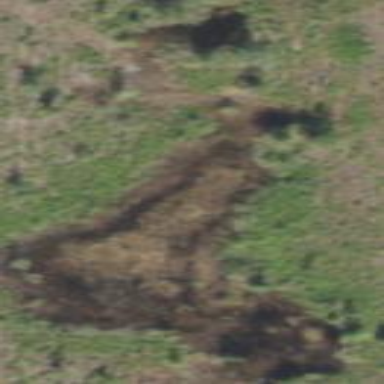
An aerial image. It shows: Beautiful wet meadow natural wetland.